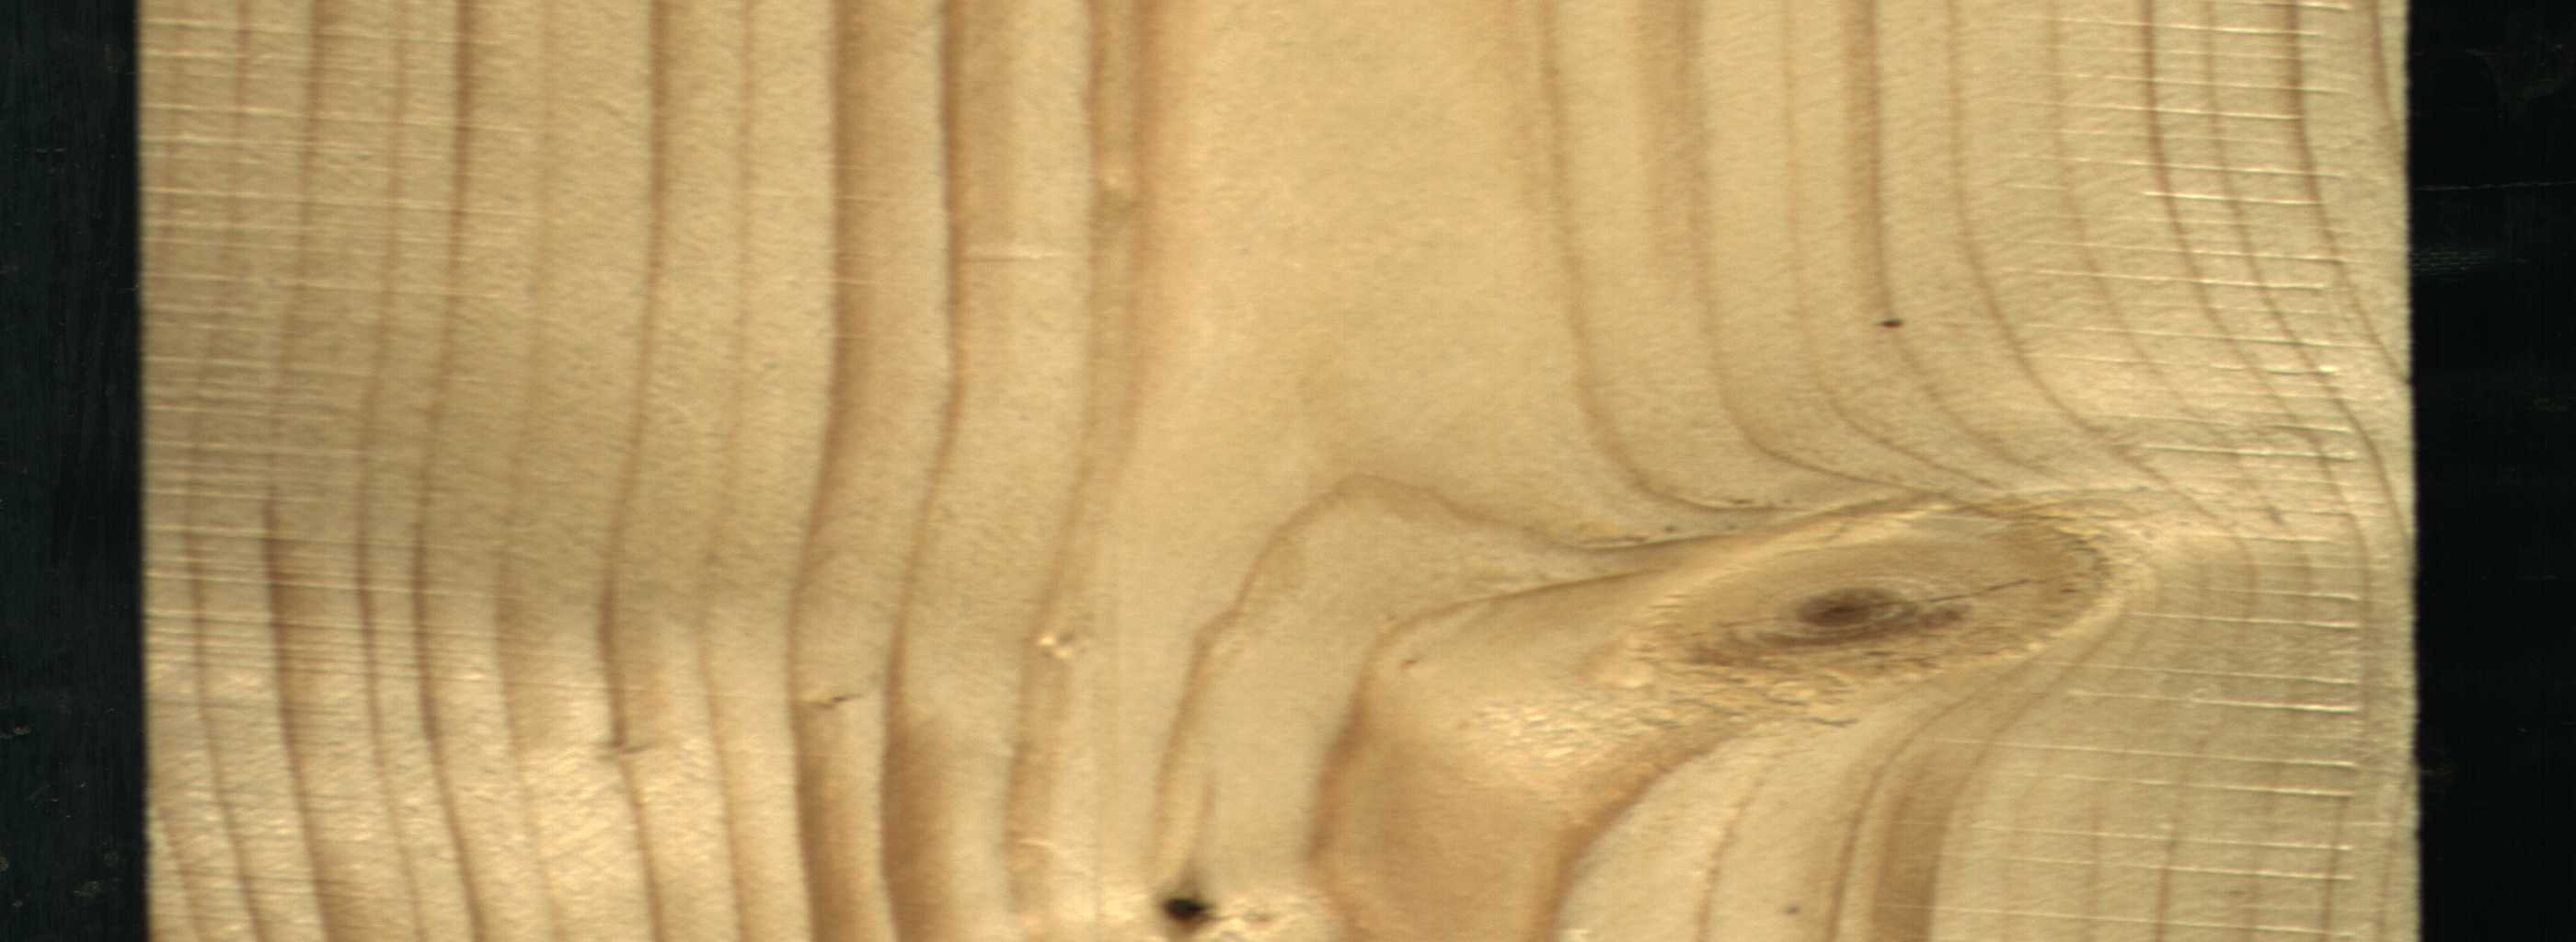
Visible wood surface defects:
Dead_Knot
Live_Knot